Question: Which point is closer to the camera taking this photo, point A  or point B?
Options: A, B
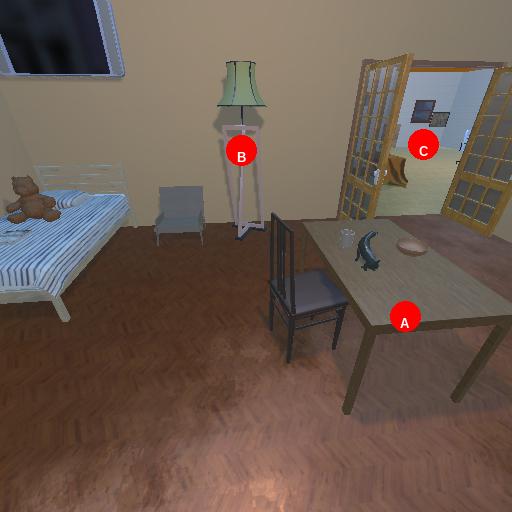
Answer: A